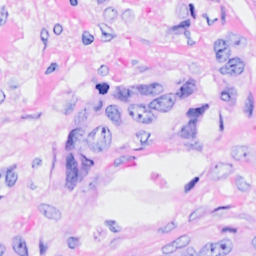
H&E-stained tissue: Breast